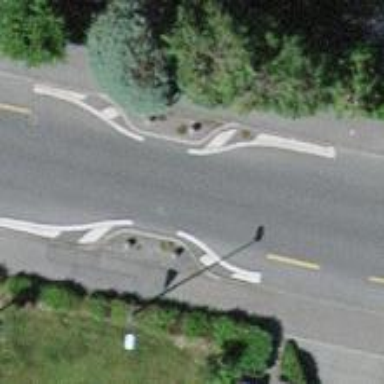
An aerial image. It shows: Traffic calming feature called choker.